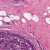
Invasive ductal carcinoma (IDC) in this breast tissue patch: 0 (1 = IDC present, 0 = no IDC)